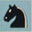
Piece: bN